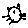
Label: cat